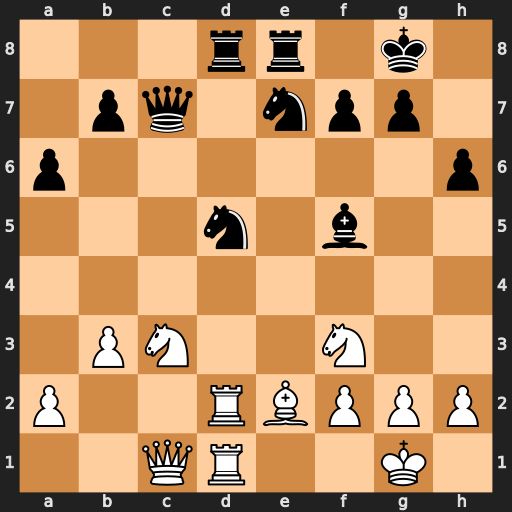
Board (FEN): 3rr1k1/1pq1npp1/p6p/3n1b2/8/1PN2N2/P2RBPPP/2QR2K1
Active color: w
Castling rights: -
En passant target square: -
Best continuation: Nxd5 Qxc1 Nxe7+